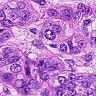
Metastatic tissue present: yes